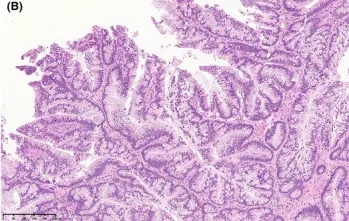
Histopathology of villous adenoma of the renal pelvis and pyeloureteral junction revealing typical villous structures. An adenomatous polyp composed of closely packed slender villi lined by columnar epithelium with intracellular mucin (B; H&E, x100).
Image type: pathology (h&e)